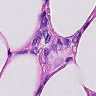
Metastatic tissue present: yes